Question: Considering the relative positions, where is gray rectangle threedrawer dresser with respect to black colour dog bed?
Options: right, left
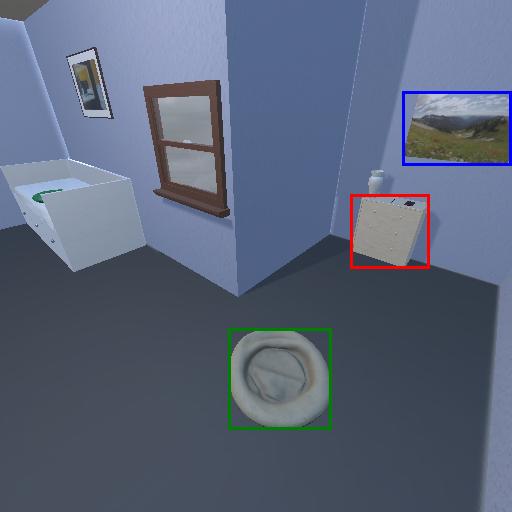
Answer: right